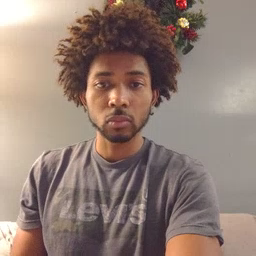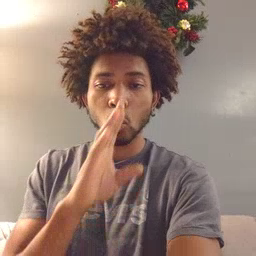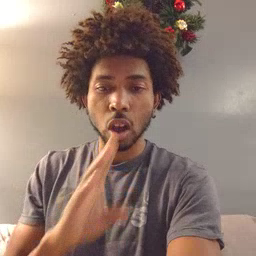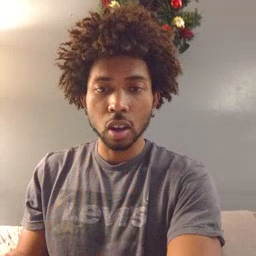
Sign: quiet